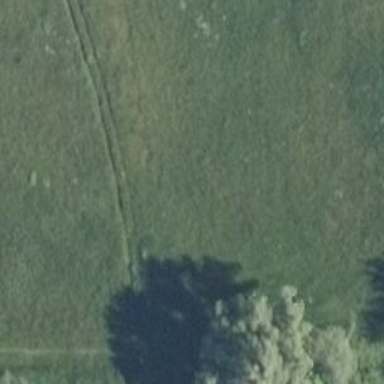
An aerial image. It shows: Grassy track with grade5 tracktype.